Aerial crown-view tile of a tropical tree (Barro Colorado Island, Panama), acquired 20250217:
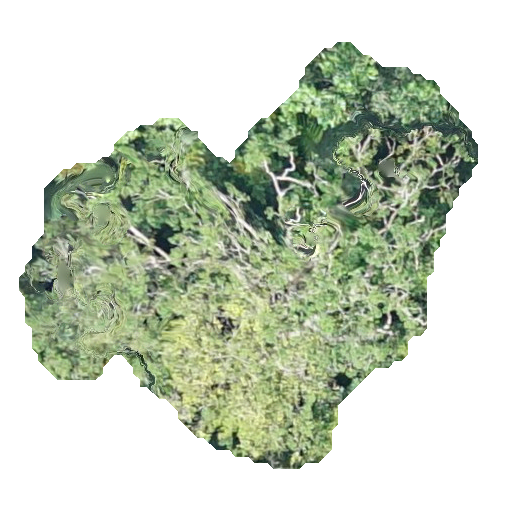
Species: Jacaranda copaia
GBIF accepted scientific name: Jacaranda copaia
Crown area: 174.358 m²